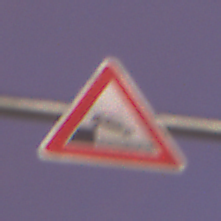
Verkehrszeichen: Ufer
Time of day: SunriseSunset
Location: Outdoor (Urban)
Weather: PartlyCloudy
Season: NotSpecified
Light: Artificial